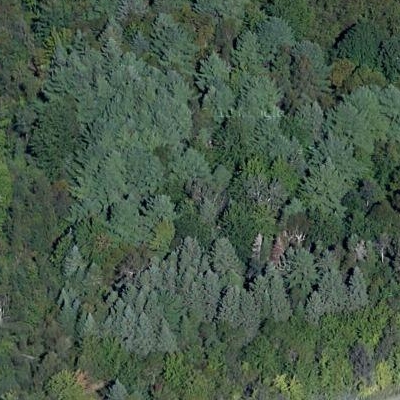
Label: Forest